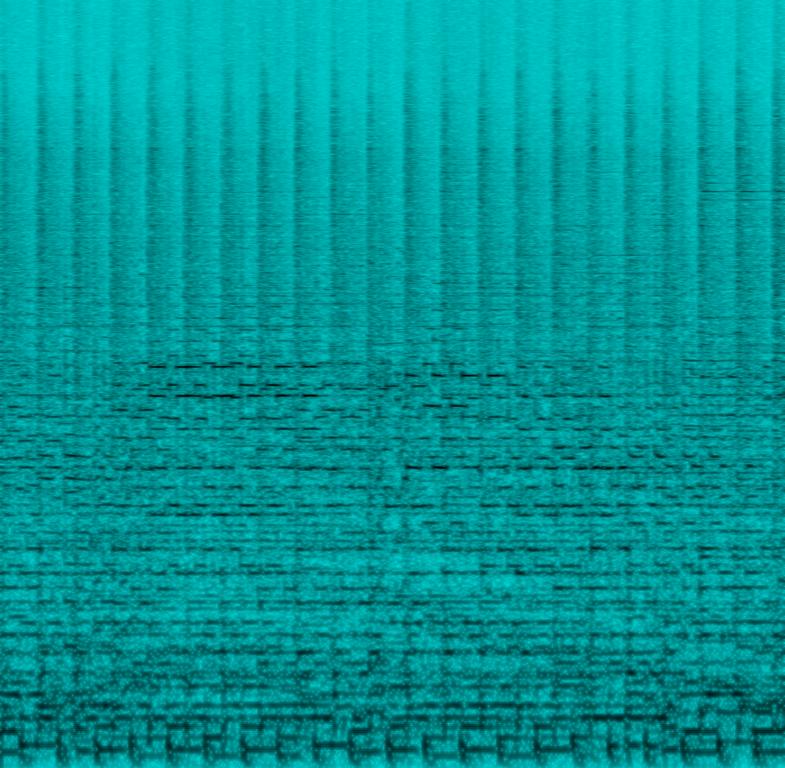
The low quality recording features a live performance of a country song and it consists of banjo solo melody and electric guitar melody going back and forth, energetic drums, groovy bass and sustained strings melody playing in the background. The recording is noisy and in mono, and it sounds energetic and passionate.